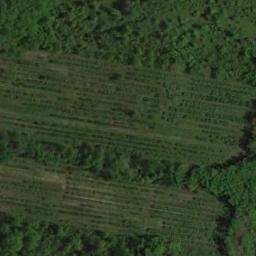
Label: meadow